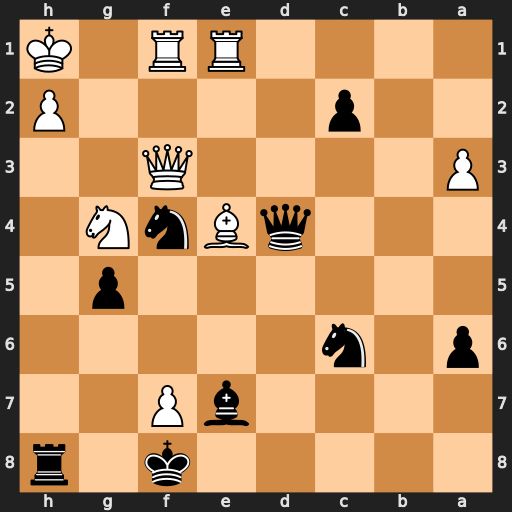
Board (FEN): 5k1r/4bP2/p1n5/6p1/3qBnN1/P4Q2/2p4P/4RR1K
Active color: b
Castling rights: -
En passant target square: -
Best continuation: Rh3 Qf2 c1=Q Qxd4 Qxe1 Qh8+ Rxh8